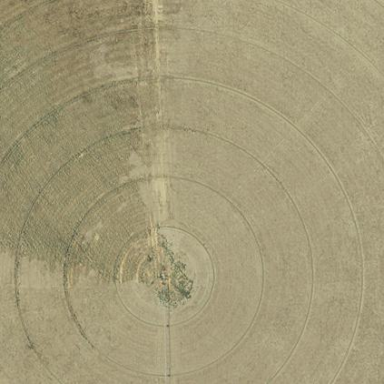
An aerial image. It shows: Farm with dry farming crops.